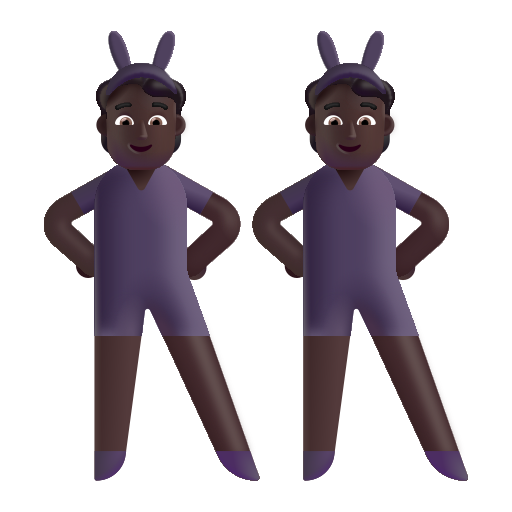
person with bunny ears color dark